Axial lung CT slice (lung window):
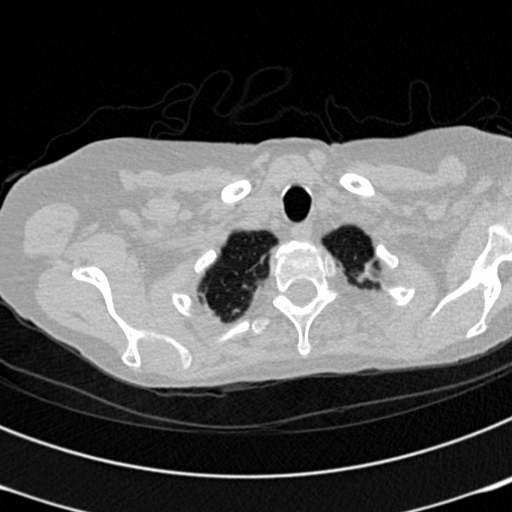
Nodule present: no